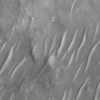
Label: not_dusty